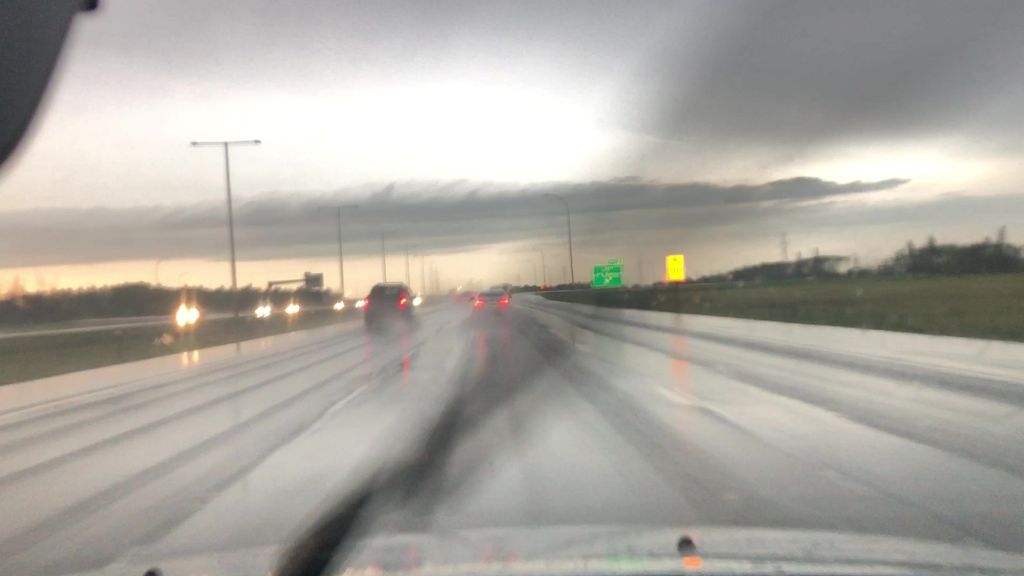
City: edmonton